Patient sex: M
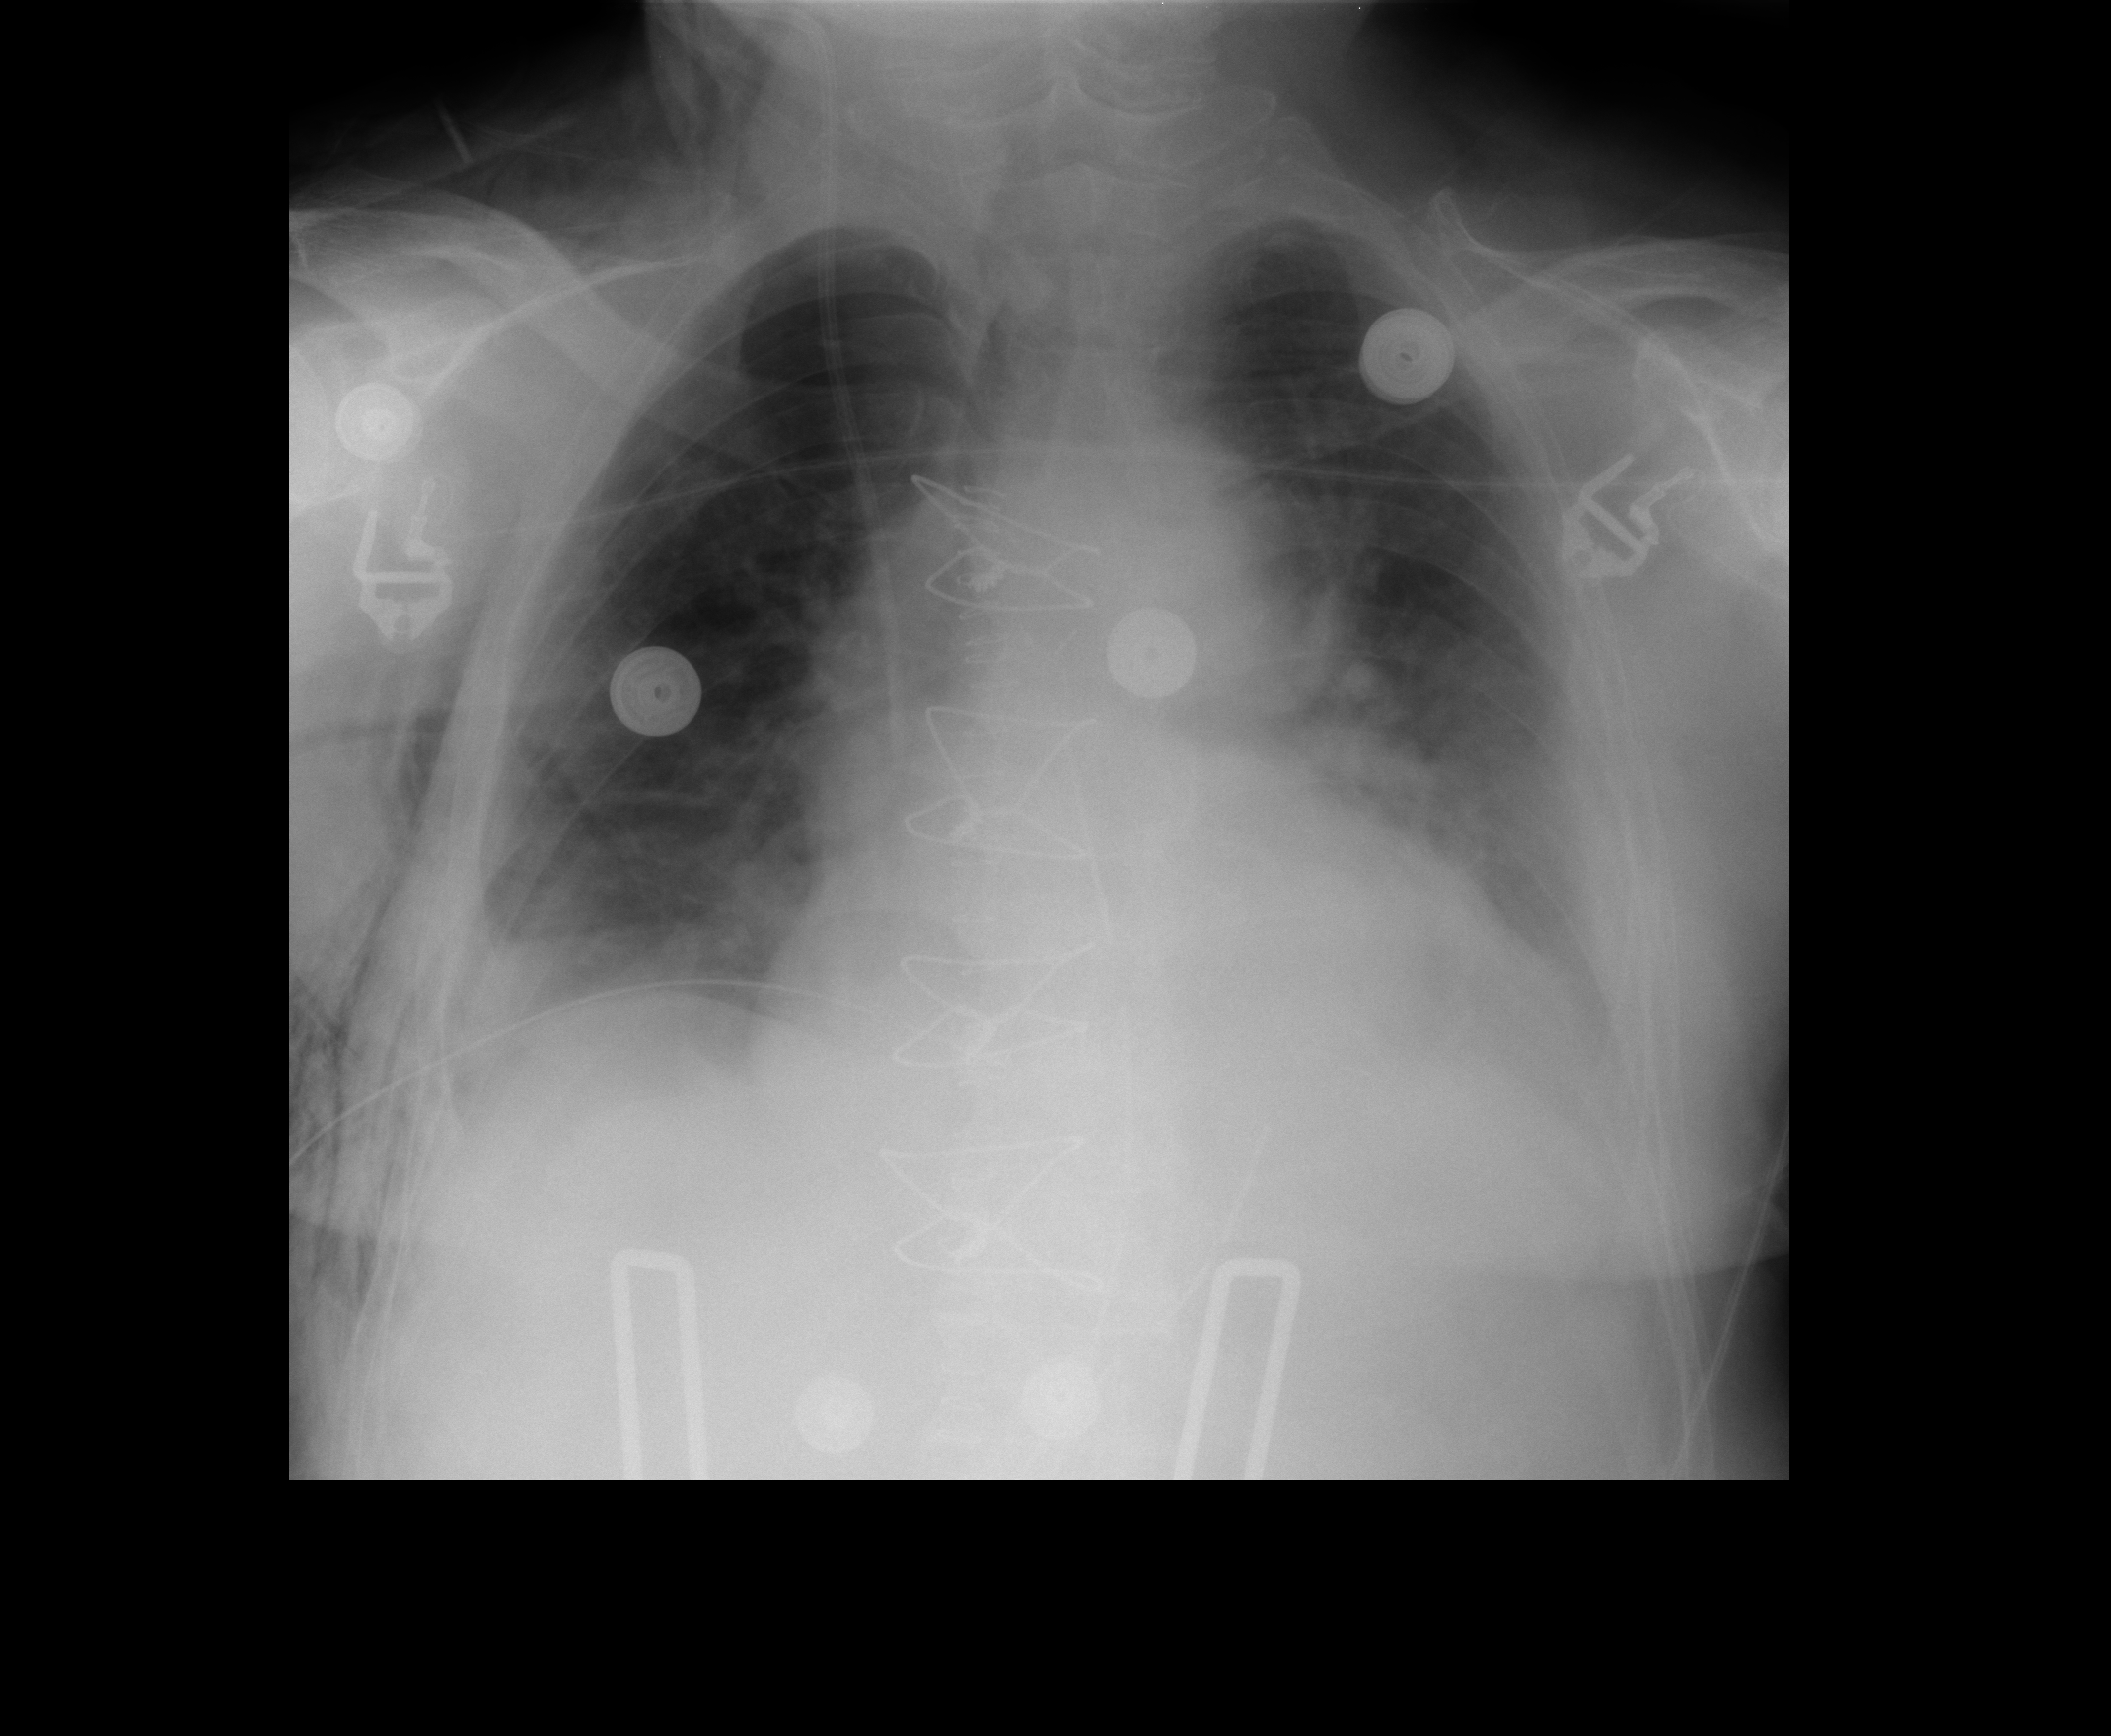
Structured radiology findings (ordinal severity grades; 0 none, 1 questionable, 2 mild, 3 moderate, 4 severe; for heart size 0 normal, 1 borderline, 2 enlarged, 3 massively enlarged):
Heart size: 1
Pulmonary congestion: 0
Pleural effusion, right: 2
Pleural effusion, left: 2
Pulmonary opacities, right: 0
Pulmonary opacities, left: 0
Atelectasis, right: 0
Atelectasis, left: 0